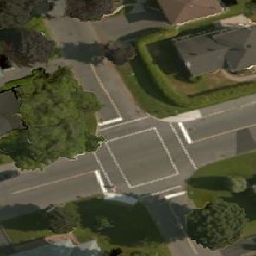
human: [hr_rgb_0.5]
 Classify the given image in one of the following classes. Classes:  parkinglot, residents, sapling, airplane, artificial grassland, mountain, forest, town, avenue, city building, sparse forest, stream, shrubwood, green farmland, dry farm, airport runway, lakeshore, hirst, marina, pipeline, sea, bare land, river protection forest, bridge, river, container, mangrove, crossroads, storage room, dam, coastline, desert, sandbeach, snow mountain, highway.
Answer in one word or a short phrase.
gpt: crossroads